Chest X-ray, AP view. Patient: 41 years old, sex M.
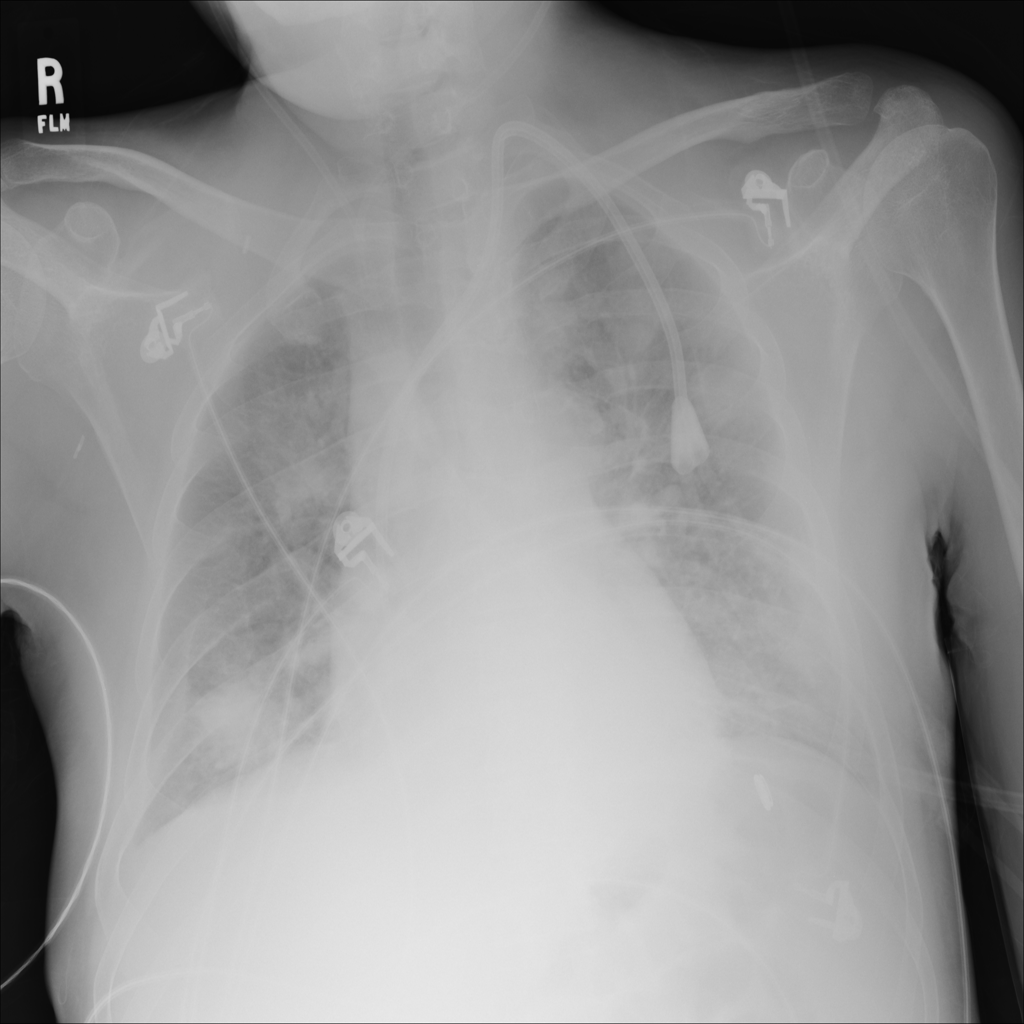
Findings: Consolidation, Edema, Infiltration, Nodule